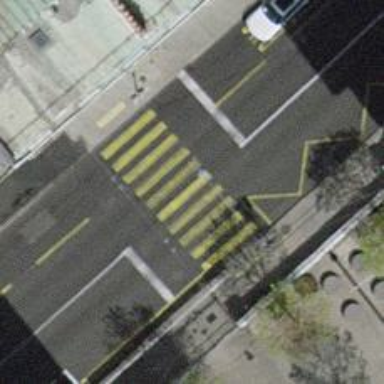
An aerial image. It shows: Crossing with traffic signals.